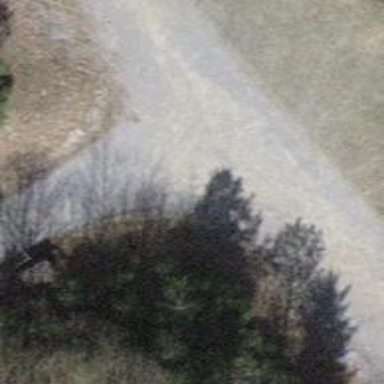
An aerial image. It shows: Track road with grade3 tracktype.